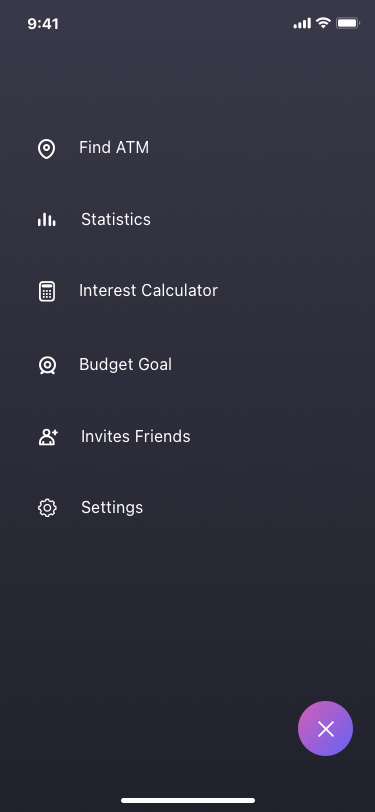
Text in this UI design:
Find ATM
Statistics
Interest Calculator
Budget Goal
Invites Friends
Settings